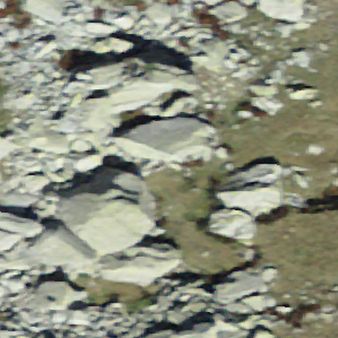
Label: bouldering_area